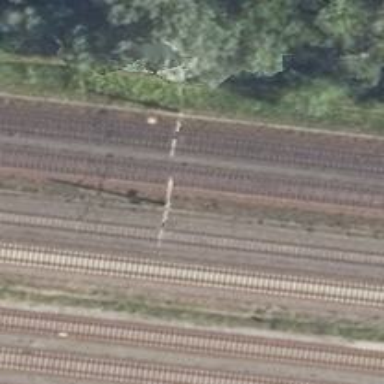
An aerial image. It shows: Milestone along the railway with catenary mast.